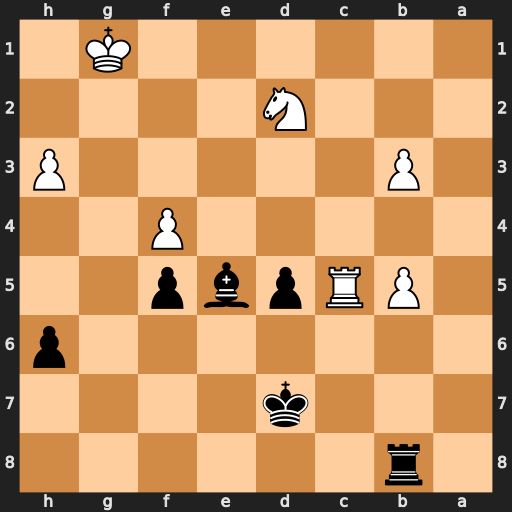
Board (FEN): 1r6/3k4/7p/1PRpbp2/5P2/1P5P/3N4/6K1
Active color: b
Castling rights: -
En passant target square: -
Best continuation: Bd4+ Kf1 Bxc5